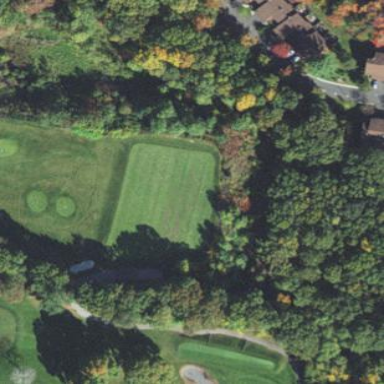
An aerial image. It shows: Grass area designated as golf tee.